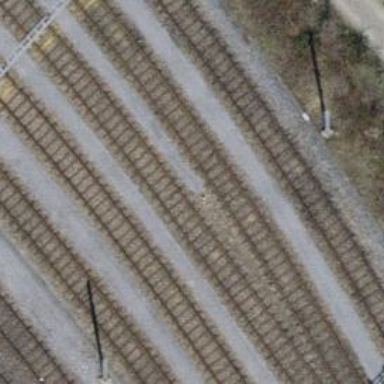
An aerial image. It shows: Railway yard with single rail track. The electrified track has contact line for power supply.